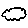
Label: cloud